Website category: auto
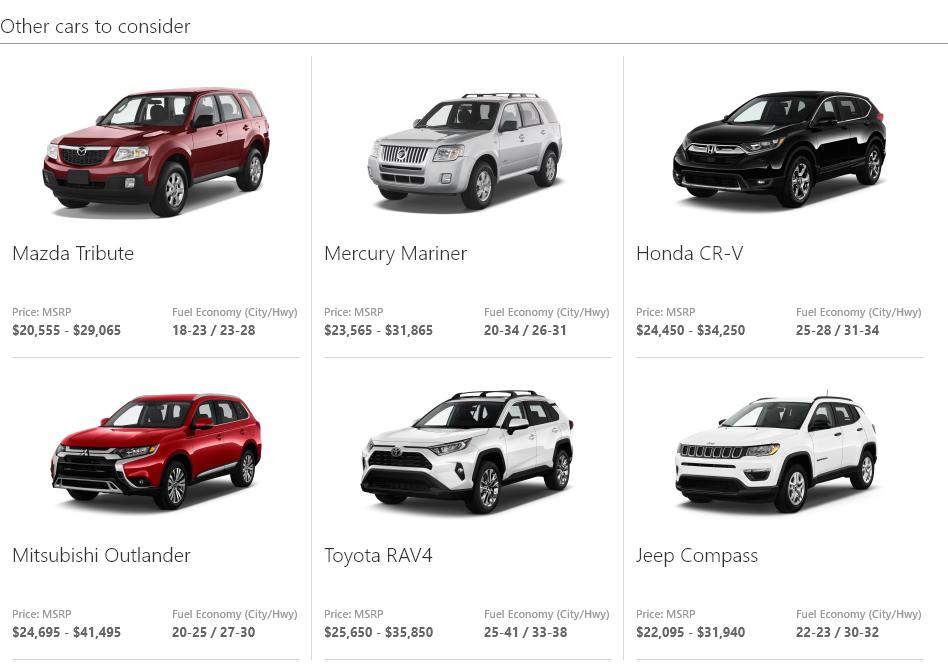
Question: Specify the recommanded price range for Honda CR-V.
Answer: $24,450 - $34,250

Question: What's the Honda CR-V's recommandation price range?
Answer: $24,450 - $34,250

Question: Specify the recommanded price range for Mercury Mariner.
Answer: $23,565 - $31,865

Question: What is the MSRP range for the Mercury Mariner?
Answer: $23,565 - $31,865

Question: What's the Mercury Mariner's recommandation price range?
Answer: $23,565 - $31,865

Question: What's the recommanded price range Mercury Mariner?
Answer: $23,565 - $31,865

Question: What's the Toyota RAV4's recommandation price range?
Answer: $25,650 - $35,850

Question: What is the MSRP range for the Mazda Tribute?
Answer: $20,555 - $29,065

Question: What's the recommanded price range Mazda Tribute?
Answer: $20,555 - $29,065

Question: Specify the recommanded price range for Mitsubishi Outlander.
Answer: $24,695 - $41,495

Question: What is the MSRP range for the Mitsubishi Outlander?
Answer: $24,695 - $41,495

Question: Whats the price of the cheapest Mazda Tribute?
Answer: $20,555

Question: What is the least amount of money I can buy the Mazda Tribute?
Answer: $20,555

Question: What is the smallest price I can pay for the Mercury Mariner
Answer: $23,565

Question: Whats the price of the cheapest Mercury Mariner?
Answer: $23,565

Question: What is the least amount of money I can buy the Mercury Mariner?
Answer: $23,565

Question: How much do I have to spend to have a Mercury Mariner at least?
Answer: $23,565

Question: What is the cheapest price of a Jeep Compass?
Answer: $22,095

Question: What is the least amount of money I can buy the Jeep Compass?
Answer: $22,095

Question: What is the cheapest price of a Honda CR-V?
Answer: $24,450

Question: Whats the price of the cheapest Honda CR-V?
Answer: $24,450

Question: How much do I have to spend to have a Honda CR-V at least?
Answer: $24,450

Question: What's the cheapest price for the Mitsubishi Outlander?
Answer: $24,695

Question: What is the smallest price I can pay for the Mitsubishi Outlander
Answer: $24,695

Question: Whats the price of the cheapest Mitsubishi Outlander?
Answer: $24,695

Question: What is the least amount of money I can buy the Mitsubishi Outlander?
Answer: $24,695

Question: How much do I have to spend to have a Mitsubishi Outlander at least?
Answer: $24,695

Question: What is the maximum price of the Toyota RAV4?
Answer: $35,850

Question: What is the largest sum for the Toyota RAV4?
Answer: $35,850

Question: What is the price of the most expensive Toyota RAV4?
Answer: $35,850

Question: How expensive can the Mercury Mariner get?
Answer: $31,865

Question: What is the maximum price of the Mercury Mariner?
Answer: $31,865

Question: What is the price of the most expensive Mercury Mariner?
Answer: $31,865

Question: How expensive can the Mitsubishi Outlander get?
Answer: $41,495

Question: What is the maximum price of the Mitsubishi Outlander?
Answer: $41,495

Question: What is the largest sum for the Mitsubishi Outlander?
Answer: $41,495

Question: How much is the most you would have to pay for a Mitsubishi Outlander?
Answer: $41,495

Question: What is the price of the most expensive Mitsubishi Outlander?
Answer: $41,495

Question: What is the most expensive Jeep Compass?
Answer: $31,940

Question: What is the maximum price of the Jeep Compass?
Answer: $31,940

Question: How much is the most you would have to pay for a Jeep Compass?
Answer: $31,940

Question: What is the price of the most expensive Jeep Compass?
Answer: $31,940

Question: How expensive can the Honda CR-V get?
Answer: $34,250

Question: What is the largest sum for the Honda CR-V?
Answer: $34,250

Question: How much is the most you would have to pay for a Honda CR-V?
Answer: $34,250

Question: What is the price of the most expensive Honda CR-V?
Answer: $34,250

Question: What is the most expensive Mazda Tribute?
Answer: $29,065

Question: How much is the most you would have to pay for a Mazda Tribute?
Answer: $29,065

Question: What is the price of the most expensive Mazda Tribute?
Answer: $29,065

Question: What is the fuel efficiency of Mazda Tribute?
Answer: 18-23 / 23-28

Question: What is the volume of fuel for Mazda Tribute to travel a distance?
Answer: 18-23 / 23-28

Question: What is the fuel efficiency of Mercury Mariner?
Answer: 20-34 / 26-31

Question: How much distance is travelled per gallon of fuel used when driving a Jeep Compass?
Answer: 22-23 / 30-32

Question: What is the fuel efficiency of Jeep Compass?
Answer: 22-23 / 30-32

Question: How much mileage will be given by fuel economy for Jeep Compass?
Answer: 22-23 / 30-32

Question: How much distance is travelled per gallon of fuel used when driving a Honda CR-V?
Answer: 25-28 / 31-34

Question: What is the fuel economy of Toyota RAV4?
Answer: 25-41 / 33-38

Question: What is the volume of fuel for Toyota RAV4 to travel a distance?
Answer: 25-41 / 33-38

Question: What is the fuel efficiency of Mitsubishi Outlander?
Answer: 20-25 / 27-30

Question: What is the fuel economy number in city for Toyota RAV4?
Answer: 25-41

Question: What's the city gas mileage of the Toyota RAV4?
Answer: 25-41

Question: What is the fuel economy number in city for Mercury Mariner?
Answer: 20-34

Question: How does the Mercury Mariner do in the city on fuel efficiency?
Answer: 20-34

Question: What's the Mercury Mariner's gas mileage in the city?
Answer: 20-34